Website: lowes
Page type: customer-info-address
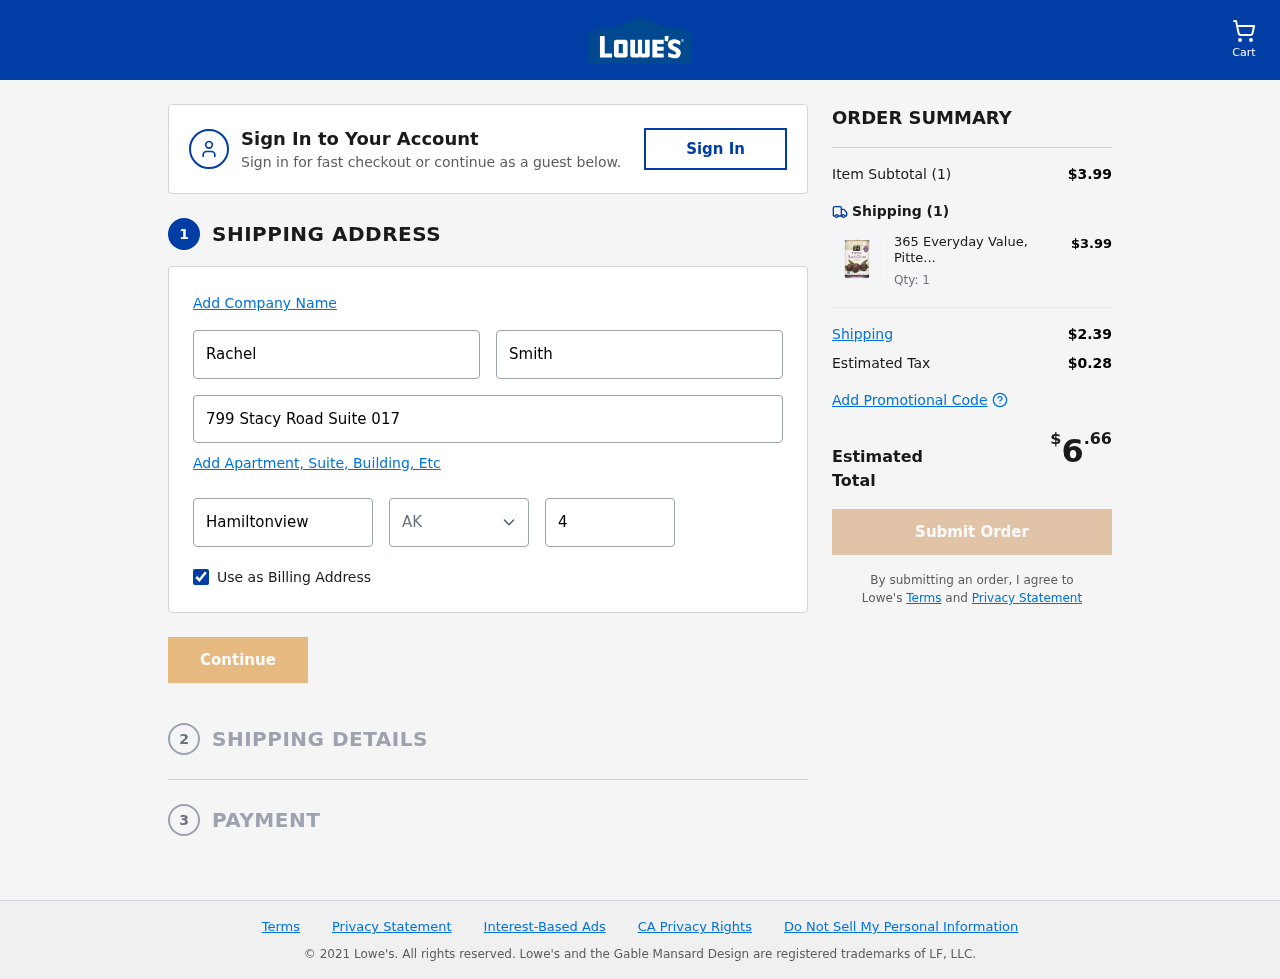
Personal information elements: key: PII_CITY
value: Hamiltonview
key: PII_FIRSTNAME
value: Rachel
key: PII_LASTNAME
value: Smith
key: PII_POSTCODE
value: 46475
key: PII_STATE_ABBR
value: AK
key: PII_STREET
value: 799 Stacy Road Suite 017
Product elements: key: PRODUCT1_NAME
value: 365 Everyday Value, Pitted Black Olives, Jumbo, 5.75 oz
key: PRODUCT1_PRICE
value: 3.99
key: PRODUCT1_QUANTITY
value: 1
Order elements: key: ORDER_NUM_ITEMS
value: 1
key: ORDER_SUBTOTAL
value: $3.99
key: ORDER_NUM_ITEMS2
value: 1
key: ORDER_SHIPPING_COST
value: $2.39
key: ORDER_TAX
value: $0.28
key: ORDER_TOTAL
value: $6.66